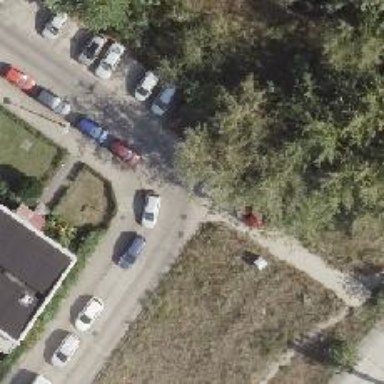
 parking on the left is available near the street side."